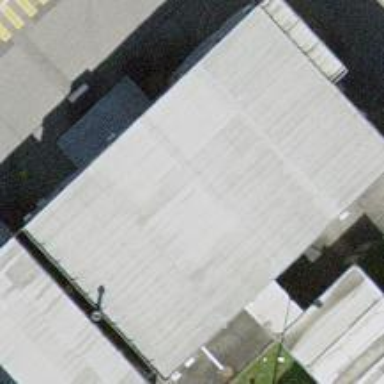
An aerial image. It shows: Industrial building.